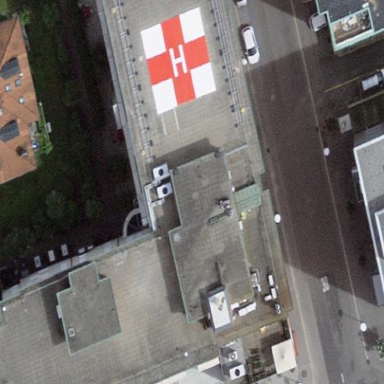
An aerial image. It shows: Hospital.